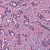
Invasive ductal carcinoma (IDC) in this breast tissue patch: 1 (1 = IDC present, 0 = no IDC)